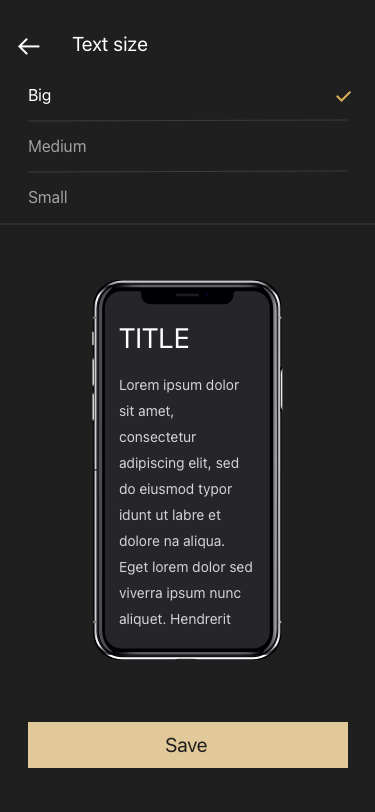
Text in this UI design:
Save
Big
Medium
Small
TITLE
Lorem ipsum dolor
sit amet,
consectetur
adipiscing elit, sed
do eiusmod typor
idunt ut labre et
dolore na aliqua.
Eget lorem dolor sed
viverra ipsum nunc
aliquet. Hendrerit
Text size